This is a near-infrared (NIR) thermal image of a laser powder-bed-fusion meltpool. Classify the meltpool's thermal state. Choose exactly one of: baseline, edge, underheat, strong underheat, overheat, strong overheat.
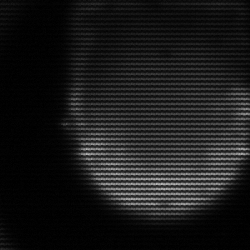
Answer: edge